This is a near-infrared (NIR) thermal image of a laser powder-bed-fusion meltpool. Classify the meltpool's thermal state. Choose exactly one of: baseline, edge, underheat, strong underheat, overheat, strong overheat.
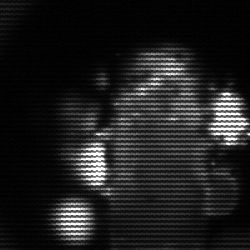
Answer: strong underheat